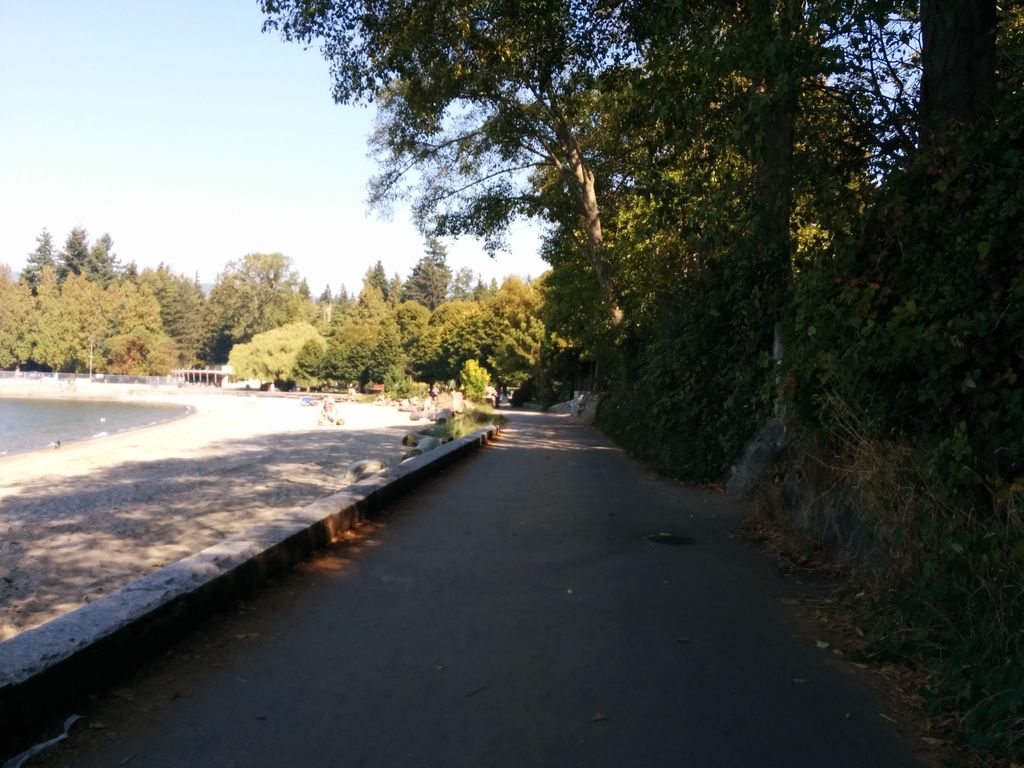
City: vancouver